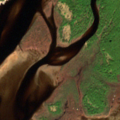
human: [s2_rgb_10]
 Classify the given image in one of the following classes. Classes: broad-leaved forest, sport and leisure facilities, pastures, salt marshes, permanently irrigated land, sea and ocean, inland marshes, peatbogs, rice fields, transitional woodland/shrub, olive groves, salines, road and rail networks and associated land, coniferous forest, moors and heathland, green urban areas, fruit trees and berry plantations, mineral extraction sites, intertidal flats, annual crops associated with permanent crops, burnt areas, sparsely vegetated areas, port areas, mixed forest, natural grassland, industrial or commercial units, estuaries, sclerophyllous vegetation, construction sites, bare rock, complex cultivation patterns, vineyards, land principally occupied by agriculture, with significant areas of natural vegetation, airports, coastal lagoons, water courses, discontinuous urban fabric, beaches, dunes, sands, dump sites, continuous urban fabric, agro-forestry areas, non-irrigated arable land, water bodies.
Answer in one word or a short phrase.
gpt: broad-leaved forest, sea and ocean